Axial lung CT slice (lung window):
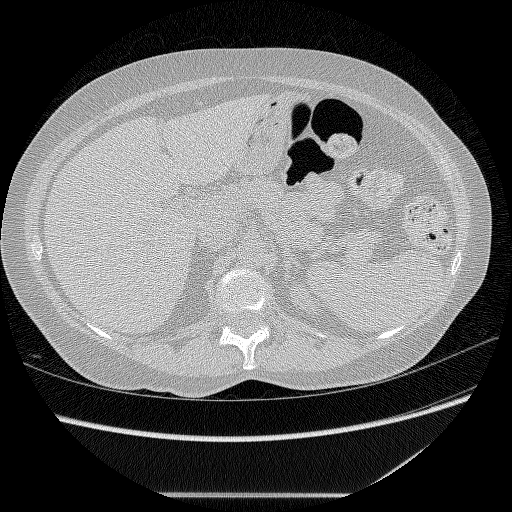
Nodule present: no